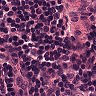
Metastatic tissue present: no